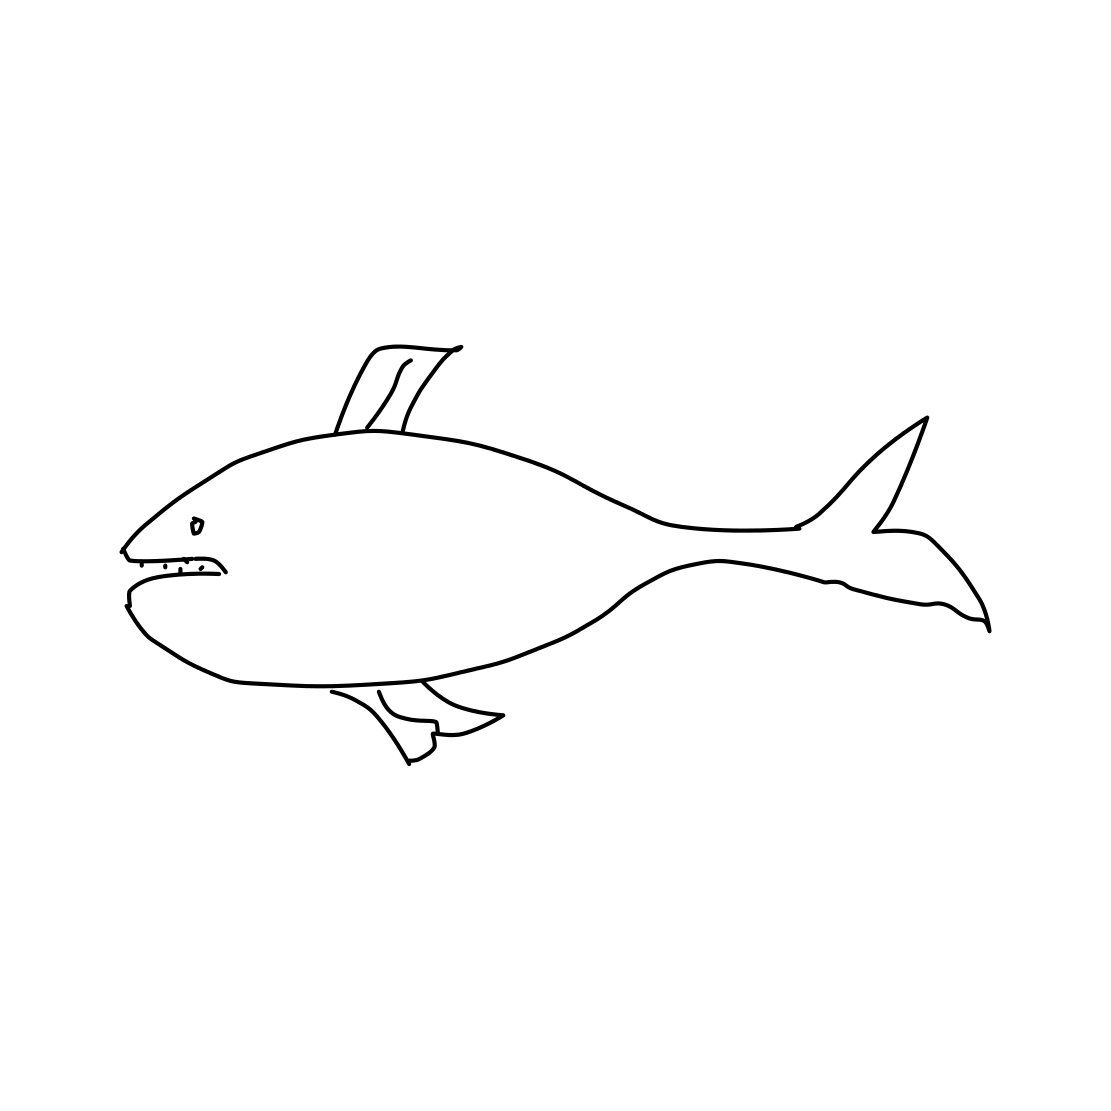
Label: shark